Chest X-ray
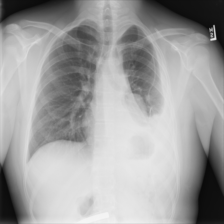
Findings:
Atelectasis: negative
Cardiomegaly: negative
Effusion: positive
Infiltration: negative
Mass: positive
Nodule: negative
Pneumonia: negative
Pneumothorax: negative
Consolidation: negative
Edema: negative
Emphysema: negative
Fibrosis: negative
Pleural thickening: negative
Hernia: negative